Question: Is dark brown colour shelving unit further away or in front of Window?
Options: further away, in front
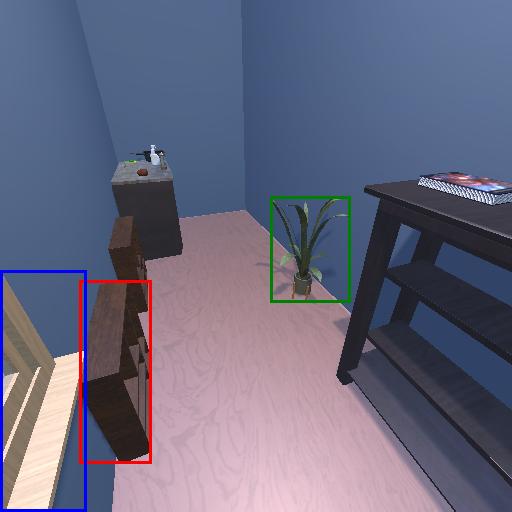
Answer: further away